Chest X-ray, AP view. Patient: 40 years old, sex M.
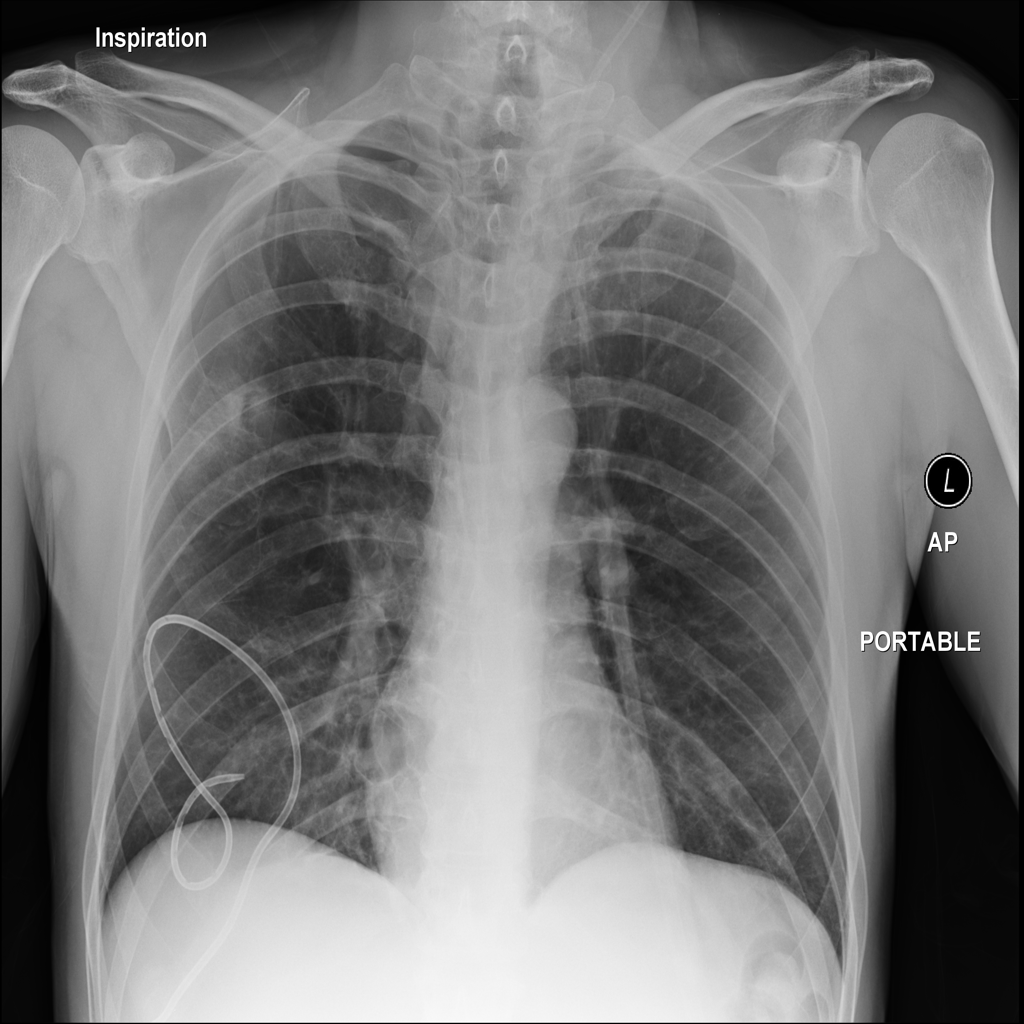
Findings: Pneumothorax